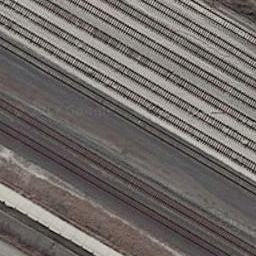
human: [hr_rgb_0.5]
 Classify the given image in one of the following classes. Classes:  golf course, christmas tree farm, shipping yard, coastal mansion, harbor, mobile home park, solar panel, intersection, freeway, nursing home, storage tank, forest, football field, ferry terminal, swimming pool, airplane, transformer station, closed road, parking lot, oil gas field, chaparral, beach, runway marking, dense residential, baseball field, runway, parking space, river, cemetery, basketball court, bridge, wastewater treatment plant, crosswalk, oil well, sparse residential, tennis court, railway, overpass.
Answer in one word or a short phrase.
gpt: railway